Question: Using this data:
<URL>
And this code:
'''
ggplot(data = trial, aes(x = as.factor(Year), y = DV,group = TMT, col = TMT,linetype=TMT)) +
theme_bw() +
geom_point(size = 3,position = pd) +
geom_errorbar(aes(ymin=trial$DV-trial$Error, ymax=trial$DV+trial$Error),
position = pd,
width = 0.1,
linetype=1) +
geom_line(position = pd) +
ylab("DV") +
xlab("Year") +
theme(axis.title.y=element_text(size=rel(1.1),vjust=0.2),
axis.title.x=element_text(size=rel(1.1), vjust=0.2),
axis.text.x=element_text(size=rel(1)),
axis.text.y=element_text(size=rel(1)),
text = element_text(size=13)) +
scale_colour_brewer(palette="Set1") +
scale_colour_manual(name = "Tmt",
labels = c("C", "S"),
values = c("red","blue"))+scale_linetype_manual(name = "Tmt",
labels = c("C", "S"),
values = c("solid","dashed"))
'''
I am creating the following graph:

I want to make the linetypes clear in my legend. I'm not sure if my manual scaling of linetype hasn't worked, or whether it is because the width of the legend is too narrow. I have tried adding:
'''
+guides(linetype=guide_legend(keywidth=5))
'''
to adjust the width, but it doesn't work. Any one got any ideas how to resolve this issue?
Many thanks!
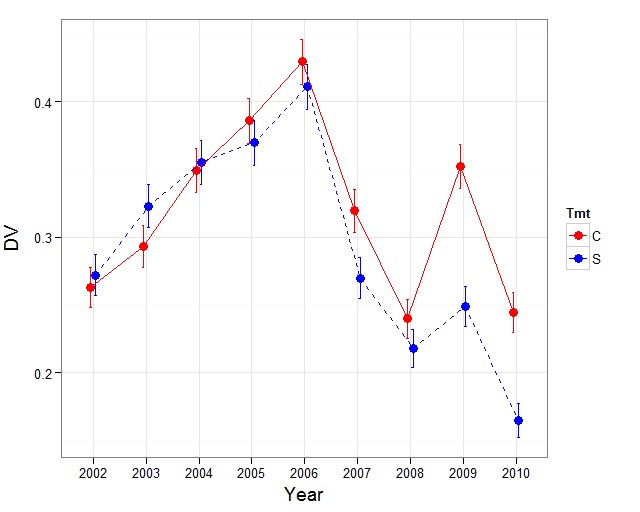
Answer: To change width of legend keys you should use the function 'theme()' and argument 'legend.key.width='. You will also need package grid to set units.
'''
library(grid)
+ theme(legend.key.width=unit(1,"cm"))
'''
But in your particular case you need to make another change to your plot. As you are setting 'linetype=1' in 'geom_errorbar()' both lines in legend will appear as solid. So you need to add argument 'show_guide=FALSE' to 'geom_errorbar()'.
'''
+ geom_errorbar(aes(ymin=DV-Error, ymax=DV+Error),
width = 0.1,linetype=1,
show_guide=FALSE)
'''